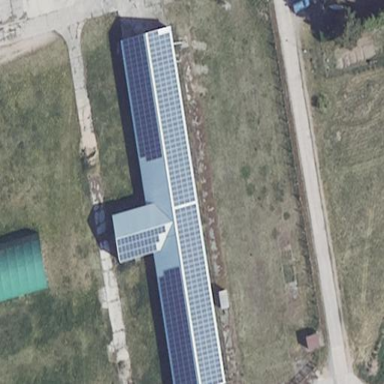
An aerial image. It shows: Solar photovoltaic panel generating electricity. It is small installation located on building.